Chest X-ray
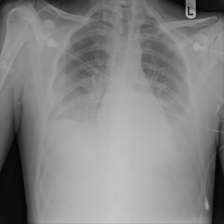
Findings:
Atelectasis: negative
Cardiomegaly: negative
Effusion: negative
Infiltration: negative
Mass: negative
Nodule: negative
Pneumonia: negative
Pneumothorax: negative
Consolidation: negative
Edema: positive
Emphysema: negative
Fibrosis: negative
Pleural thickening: negative
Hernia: negative